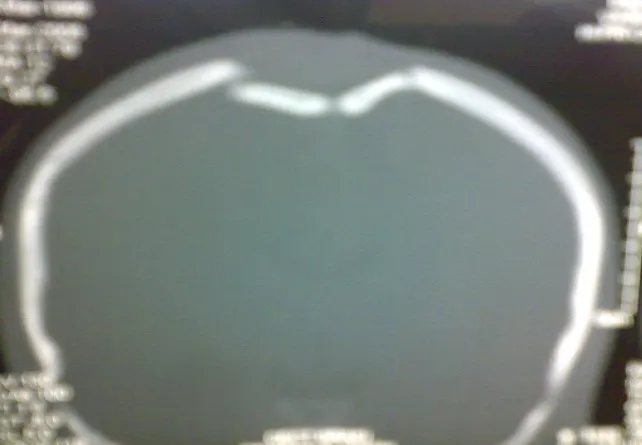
CT scan of the head showing bilateral depressed factures in high parietal area.
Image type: radiology (ct)